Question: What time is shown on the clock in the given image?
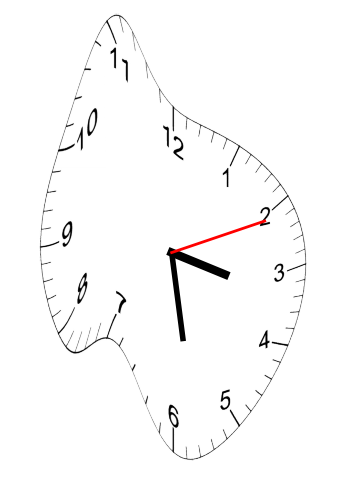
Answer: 03:28:11